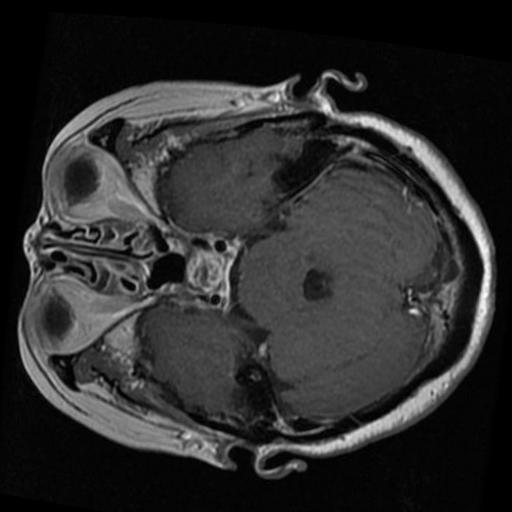
Label: brain_tumor